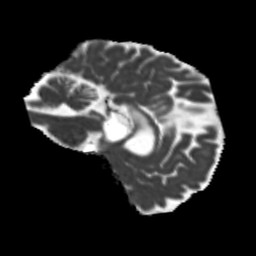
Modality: MD
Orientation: sagittal
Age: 42
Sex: male
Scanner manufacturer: siemens
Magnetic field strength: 3 T
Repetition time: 5.25 s
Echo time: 0.08 s